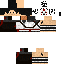
A male human skin with dark skin, wearing brown long hair dressed in a blue hoodie and black pants, featuring a closed mouth.